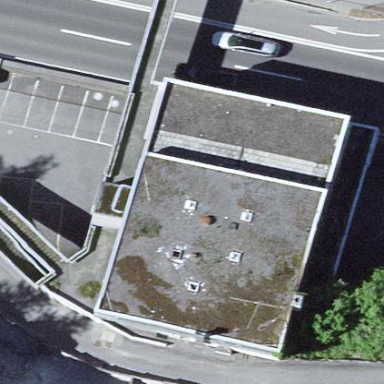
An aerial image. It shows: Building.